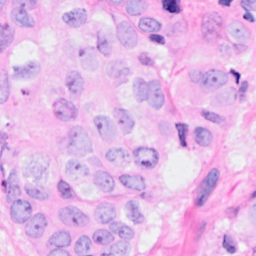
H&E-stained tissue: Breast